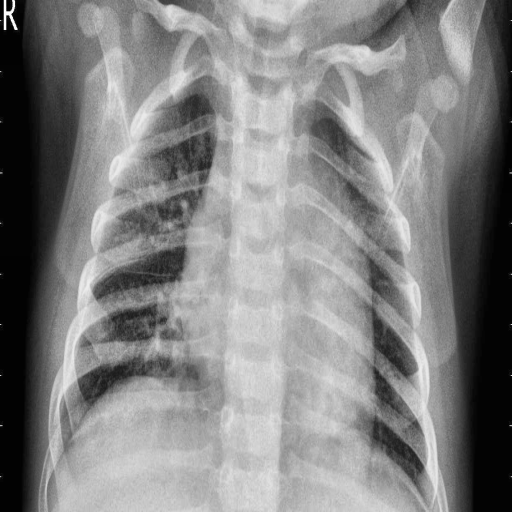
Finding: PNEUMONIA